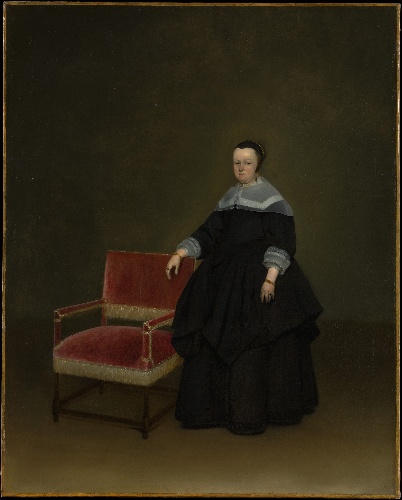
Title: Margaretha van Haexbergen (1614–1676)
Artist: Gerard ter Borch the Younger
Artist bio: Dutch, Zwolle 1617–1681 Deventer
Date: ca. 1666–67
Object type: Painting
Classification: Paintings
Medium: Oil on canvas
Dimensions: 32 x 26 in. (81.3 x 65.1 cm)
Department: Robert Lehman Collection
Credit line: Robert Lehman Collection, 1975
Accession year: 1975
Repository: Metropolitan Museum of Art, New York, NY
Tags: Portraits|Women|Chairs